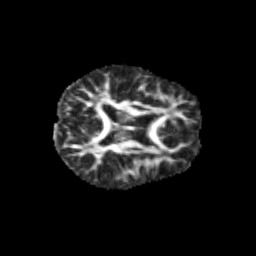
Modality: FA
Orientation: axial
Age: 10
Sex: female
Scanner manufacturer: siemens
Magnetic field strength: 3 T
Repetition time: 3.8 s
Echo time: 0.07 s